九年级 · 解析几何
如图, 二次函数 $y=a x^{2}+b x+c(a \neq 0)$ 的图象过点 $(-2,0)$, 对称轴为直线 $x=1$. 有以下结论: (1) $a b c>0$; (2) $8 a+c>0$; (3)若 $A\left(x_{1}, m\right), B\left(x_{2}, m\right)$ 是抛物线上的两点, 当 $x$ $=x_{1}+x_{2}$ 时, $y=c$; (4)点 $M, N$ 是拋物线与 $x$ 轴的两个交点, 若在 $x$ 轴下方的拋物线上存在一点 $P$, 使得 $P M \perp P N$, 则 $a$ 的取值范围为 $a \geq \frac{1}{3}$; (5)若方程 $a(x+2)(4-x)=-2$的两根为 $x_{1}, x_{2}$, 且 $x_{1}<x_{2}$, 则 $-2 \leq x_{1}<x_{2}<4$. 其中正确结论的序号是 ( )

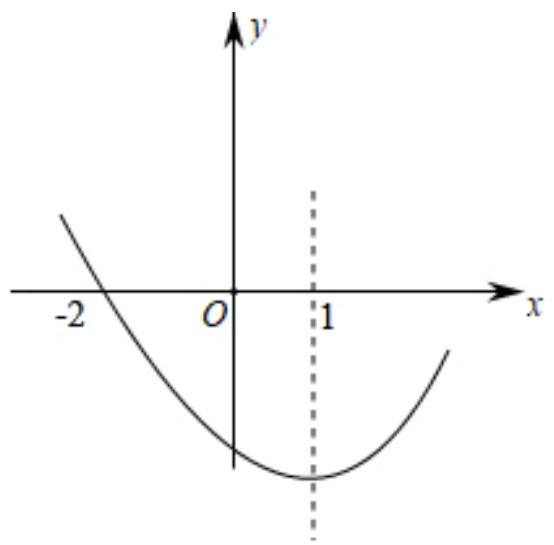
A. (1)(2)(4)
B. (1)(3)(4)
C. (1)(3)(5)
D. (1)(2)(3)(5)

答案: B
解析: 根据二次函数的图象与性质即可求出答案.

【详解】解：(1)由图象可知： $a>0, c<0$, $-\frac{b}{2 a}>0$,

$\therefore b<0$

$\therefore a b c>0$,

故(1)正确;

(2) $\because$ 抛物线的对称轴为直线 $x=1$, 抛物线的对称轴为直线 $x=1$,

$\therefore-\frac{b}{2 a}=1$,

$\therefore b=-2 a$,

当 $x=-2$ 时, $y=4 a-2 b+c=0$,

$\therefore 4 a+4 a+c=0$,

$\therefore 8 a+c=0$,

故(2)错误;

(3) $\because A\left(x_{1}, m\right), B\left(x_{2}, m\right)$ 是抛物线上的两点,

由拋物线的对称性可知: $x_{1}+x_{2}=1 \times 2=2$,

$\therefore$ 当 $x=2$ 时, $y=4 a+2 b+c=4 a-4 a+c=c$,

故(3)正确;

(4)由题意可知: $M, N$ 到对称轴的距离为 3 ,

当抛物线的顶点到 $x$ 轴的距离不小于 3 时,

在 $x$ 轴下方的抛物线上存在点 $P$, 使得 $P M \perp P N$,

即 $\frac{4 a c-b^{2}}{4 a} \leq-3$,

$\because 8 a+c=0$,

$\therefore c=-8 a$,

$\because b=-2 a$,

$\therefore \frac{4 a \cdot(-8 a)-(-2 a)^{2}}{4 a} \leq-3$,

解得: $a \geq \frac{1}{3}$,

故(4)正确;

(5)易知抛物线与 $x$ 轴的另外一个交点坐标为 $(4,0)$,

$\therefore y=a x^{2}+b x+c=a(x+2)(x-4)$

若方程 $a(x+2)(4-x)=-2$,

即方程 $a(x+2)(x-4)=2$ 的两根为 $x_{1}, x_{2}$,

则 $x_{1} 、 x_{2}$ 为抛物线与直线 $y=2$ 的两个交点的横坐标,

$\because x_{1}<x_{2}$

$\therefore x_{1}<-2<4<x_{2}$,
故(5)错误;

故选: B.

【点睛】本题考查二次函数, 解题的关键是熟练运用二次函数的图象与性质.